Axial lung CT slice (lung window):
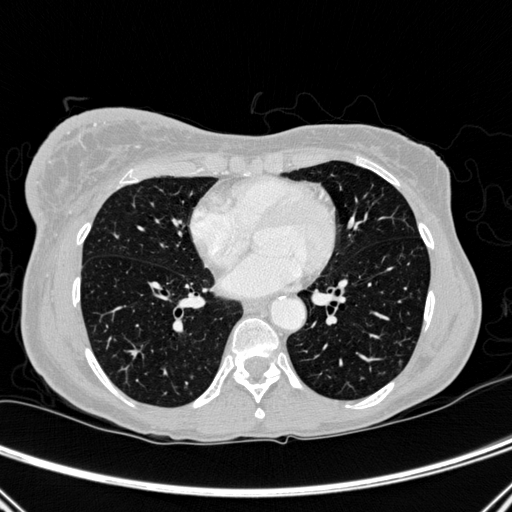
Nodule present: no